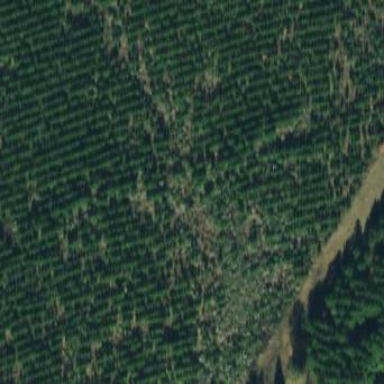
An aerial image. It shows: Forest with evergreen needle-leaved trees.